Field crop: maize
Growth stage: 1
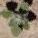
Species: chenopodium